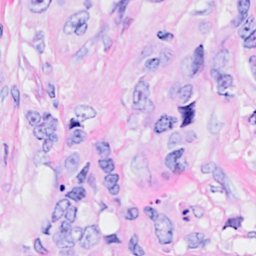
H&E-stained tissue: Breast